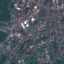
Land use / land cover class: Residential